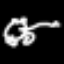
Label: frog